Question: I have the following class structure:

How to configure Fluent API to put identifying relationship in Cards table?
I mean
- -
I would like the previous Card be deleted when I assign a new one to Customer.Card property.
So I defined my classes this way:
'''
public class Customer
{
public int Id { get; private set; }
public virtual Card Card { get; set; }
}
public abstract class Card
{
public int Id { get; private set; }
}
public class Visa : Card
{
}
public class Amex : Card
{
}
'''
DbContext looks like this:
'''
public class Context : DbContext
{
public DbSet<Customer> Customers { get; set; }
public DbSet<Card> Cards { get; set; }
protected override void OnModelCreating(DbModelBuilder modelBuilder)
{
base.OnModelCreating(modelBuilder);
modelBuilder.Entity<Customer>()
.HasRequired(c => c.Card)
.WithRequiredPrincipal()
.Map(a => a.MapKey("CustomerId"))
.WillCascadeOnDelete();
modelBuilder.Entity<Card>();
}
}
'''
Here is the test:
'''
[TestClass]
public class UnitTest1
{
[TestMethod]
public void TestMethod1()
{
var context = new Context();
var customer = new Customer();
context.Customers.Add(customer);
customer.Card = new Visa();
context.SaveChanges();
customer.Card = new Amex();
context.SaveChanges();
Assert.AreEqual(1, context.Customers.Count());
Assert.AreEqual(1, context.Cards.Count());
}
}
'''
It does not work at all. I have this on second save and I do not know how to specify identifying relationship here:
> Unhandled Exception:
System.Data.Entity.Infrastructure.DbUpdateException: An err or
occurred while saving entities that do not expose foreign key
properties for their relationships. The EntityEntries property will
return null because a singl e entity cannot be identified as the
source of the exception. Handling of except ions while saving can be
made easier by exposing foreign key properties in your entity types.
See the InnerException for details. ---> System.Data.Entity.Core.U
pdateException: A relationship from the 'Customer_Card' AssociationSet
is in the 'Deleted' state. Given multiplicity constraints, a
corresponding 'Customer_Card
_Target' must also in the 'Deleted' state.
It's easy to make it work for one-to-many relationships. You can find a full example below:
'''
[TestClass]
public class UnitTest1
{
[TestMethod]
public void TestMethod1()
{
var context = new Context();
var customer = new Customer();
context.Customers.Add(customer);
customer.Cards.Add(new Visa());
context.SaveChanges();
customer.Cards[0] = new Amex();
context.SaveChanges();
Assert.AreEqual(1, context.Cards.Count());
}
}
public class Customer
{
public Customer()
{
Cards = new List<Card>();
}
public int Id { get; private set; }
public virtual List<Card> Cards { get; set; }
}
public abstract class Card
{
public int Id { get; private set; }
public int CustomerId { get; private set; }
}
public class Visa : Card
{
}
public class Amex : Card
{
}
public class Context : DbContext
{
static Context()
{
Database.SetInitializer(new DropCreateDatabaseAlways<Context>());
}
public DbSet<Customer> Customers { get; set; }
public DbSet<Card> Cards { get; set; }
protected override void OnModelCreating(DbModelBuilder modelBuilder)
{
base.OnModelCreating(modelBuilder);
modelBuilder.Entity<Customer>()
.HasMany(c => c.Cards)
.WithRequired()
.HasForeignKey(c => c.CustomerId)
.WillCascadeOnDelete();
modelBuilder.Entity<Card>()
.HasKey(c => new { c.Id, c.CustomerId });
}
}
'''
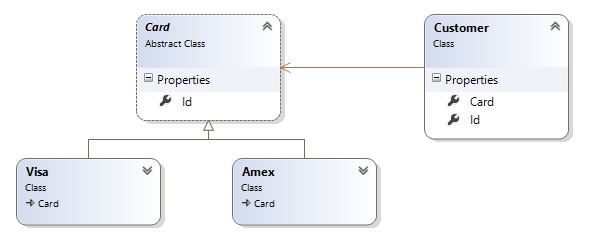
Answer: The way EF implements one-to-one is to make the dependent entity have a primary key that's also a foreign key to the principle entity. So the dependent's PK is naturally constrained to existing principle PK values.
So using your classes, slightly modified:
'''
public class Customer
{
public int CustomerId { get; private set; }
public virtual Card Card { get; set; }
}
public abstract class Card
{
public int CustomerId { get; private set; }
}
public class Visa : Card { }
public class Amex : Card { }
'''
And the mapping:
'''
protected override void OnModelCreating(DbModelBuilder modelBuilder)
{
modelBuilder.Entity<Customer>().HasRequired(c => c.Card)
.WithRequiredPrincipal();
modelBuilder.Entity<Card>().HasKey(c => c.CustomerId);
}
'''
So 'Card' only has 'CustomerId' as PK FK, not two separate fields.
Trying this, I found out that there's a bug in EF (6.1.2). This is what I did:
'''
using (var db = new TempModelsContext())
{
var cst = new Customer { Name = "Customer1",
Card = new Amex { Number = "Amex" } };
db.Customers.Add(cst);
db.SaveChanges();
}
using (var db = new TempModelsContext())
{
var cst = db.Customers.Include(c => c.Card).Single(c => c.CustomerId == 1);
cst.Card = new Visa { Number = "Visa" };
db.SaveChanges();
}
'''
(Added 'Name' and 'Number' for convenience).
Normally this would be OK. EF is smart enough to see that a 1:1 dependent entity is replaced and it just the 'Number' field (effectively deleting the old card).
But (for which I used the default, TPH). Of course it should also update the discriminator field, but it doesn't. You end up with an 'Amex' card, having "Visa" as number if you re-fetch the items from the database.
So, sadly, even with this model, you first have to remove the old card, and then add the new one:
'''
var cst = db.Customers.Include(c => c.Card).Single(c => c.CustomerId == 1);
db.Cards.Remove(cst.Card);
db.SaveChanges();
cst.Card = new Visa { Number = "Visa" };
db.SaveChanges();
'''
This is clumsy enough, not to mention that you'd also want to wrap this in a 'TransactionScope'.